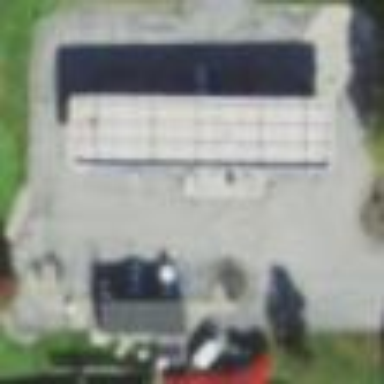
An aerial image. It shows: Fuel station.